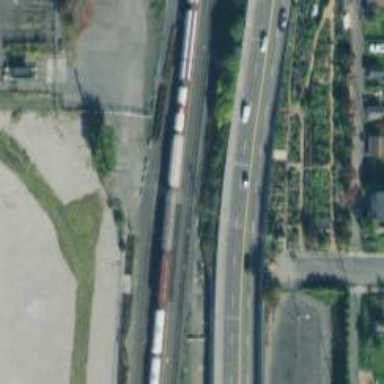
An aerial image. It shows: Railway yard used for servicing trains.